Interaction volume radius: 10 \u00c5
Interaction volume height: 10 \u00c5
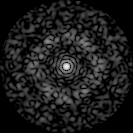
Disorder parameter: 0.7798